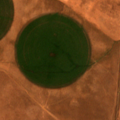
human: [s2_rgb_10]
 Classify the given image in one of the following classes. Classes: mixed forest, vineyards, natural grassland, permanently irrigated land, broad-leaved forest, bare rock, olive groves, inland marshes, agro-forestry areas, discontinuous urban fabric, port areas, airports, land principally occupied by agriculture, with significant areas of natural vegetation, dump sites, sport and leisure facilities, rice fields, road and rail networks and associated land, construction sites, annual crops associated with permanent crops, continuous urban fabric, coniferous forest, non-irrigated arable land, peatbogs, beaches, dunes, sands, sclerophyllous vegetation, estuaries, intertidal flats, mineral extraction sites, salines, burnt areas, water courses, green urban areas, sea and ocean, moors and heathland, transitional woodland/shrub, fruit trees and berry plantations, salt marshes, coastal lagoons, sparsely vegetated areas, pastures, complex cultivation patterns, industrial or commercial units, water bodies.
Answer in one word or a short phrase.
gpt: non-irrigated arable land, permanently irrigated land, pastures